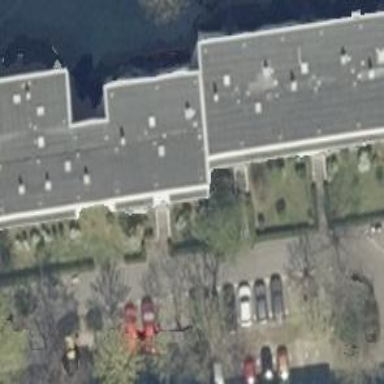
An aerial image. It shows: Flat-roofed apartment building.